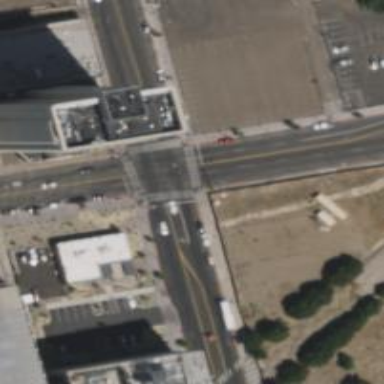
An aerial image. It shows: Secondary road with asphalt surface and separate sidewalk.